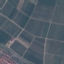
Label: PermanentCrop